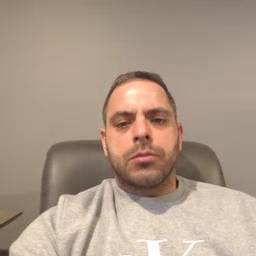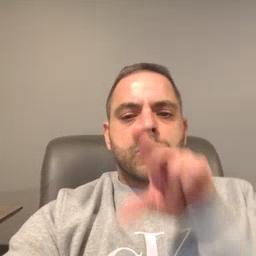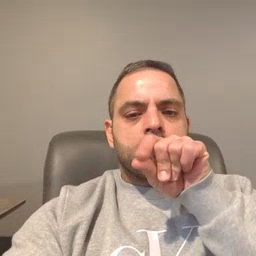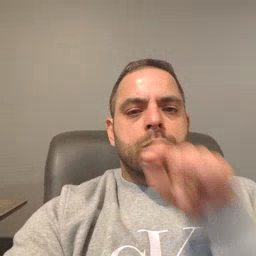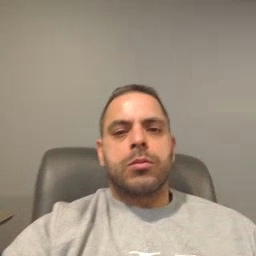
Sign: goose